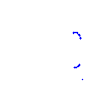
Particle: proton